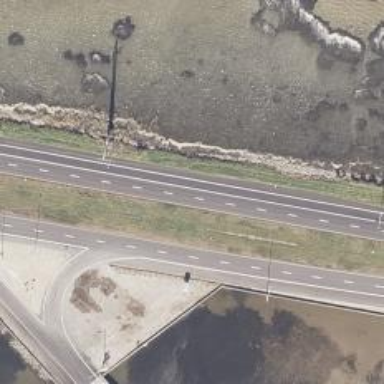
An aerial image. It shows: Asphalt road classified as primary highway with expressway characteristics.